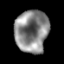
Tissue: lung
Cell type: Epithelial cells
Senescence score: 0.2058
Nuclear area (px): 1387
Mean DAPI intensity: 135.678